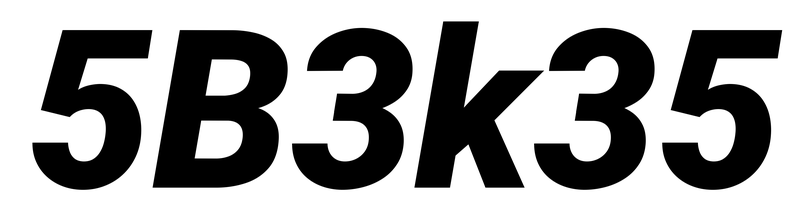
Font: Roboto-Italic_Black_Italic